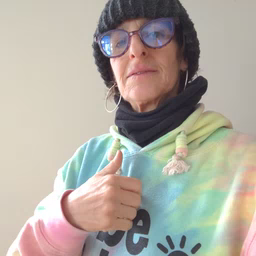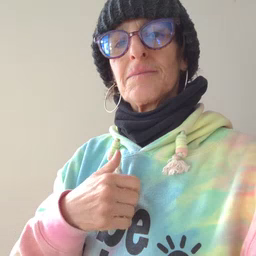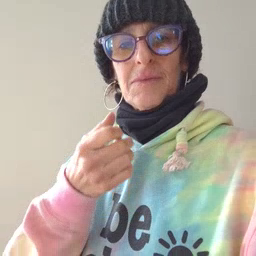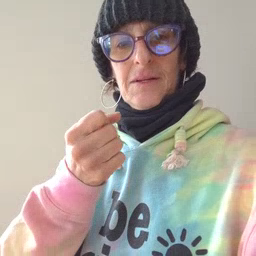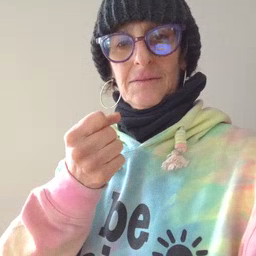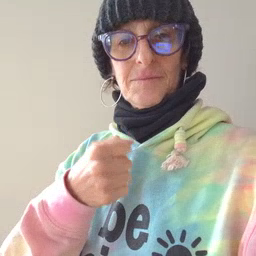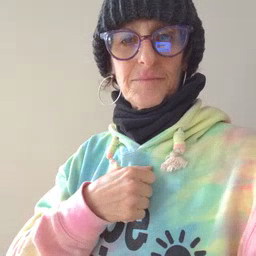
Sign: milk